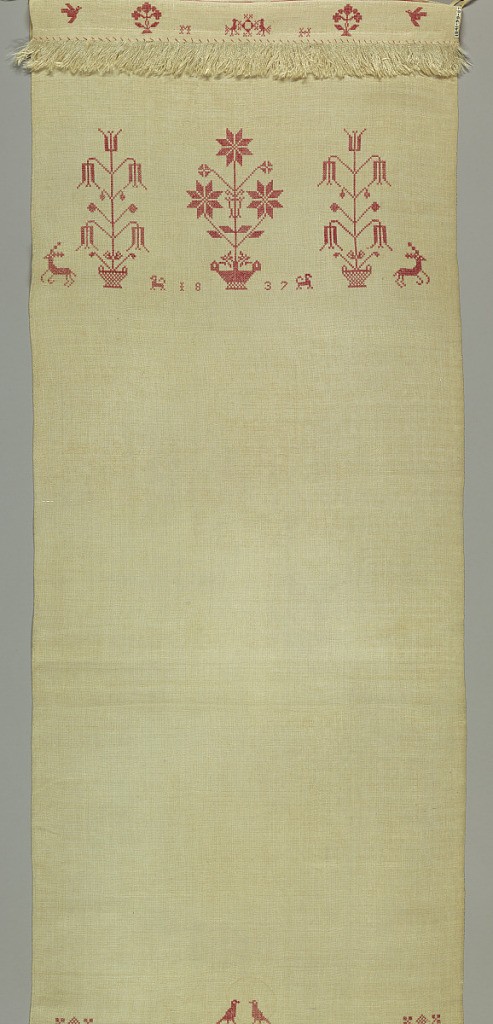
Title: Towel cover
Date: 1837
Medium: cotton on linen Technique: embroidered
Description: Panel with three horizontal bands of embroidery: the initials M.H., date, birds, plants, animals, and circular ornaments in cross stitch. Three applied fringed bands. Fringe at top and bottom.